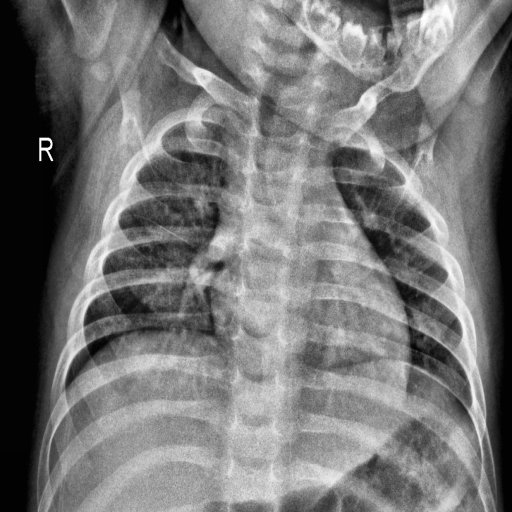
Finding: NORMAL